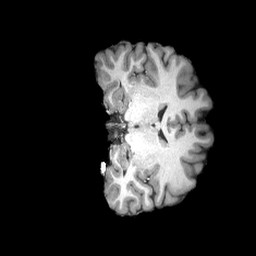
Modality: T1w
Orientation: coronal
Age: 19
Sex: female